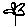
Label: flower